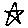
Label: star